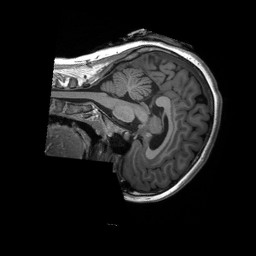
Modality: T1w
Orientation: sagittal
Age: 18
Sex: female
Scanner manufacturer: siemens
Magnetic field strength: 3 T
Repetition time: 2.3 s
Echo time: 0.00232 s